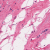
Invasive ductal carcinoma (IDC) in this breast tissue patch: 0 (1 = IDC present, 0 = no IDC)